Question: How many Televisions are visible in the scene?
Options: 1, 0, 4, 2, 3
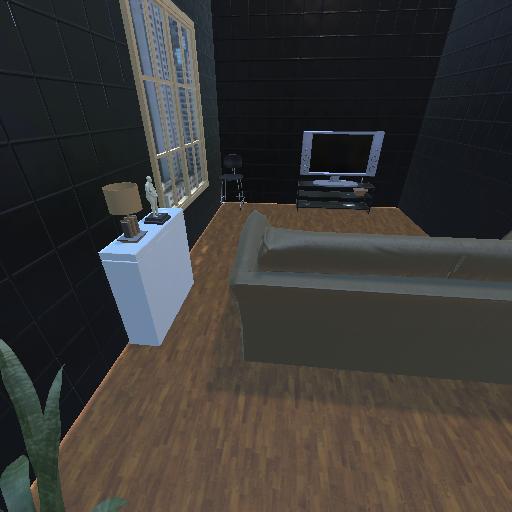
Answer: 1